Question: I have here a slideshow: <URL>
Codes: CSS:
'''
#slideshow {
margin: 50px auto;
position: relative;
width: 240px;
height: 240px;
padding: 10px;
box-shadow: 0 0 20px rgba(0, 0, 0, 0.4);
}
#slideshow > div {
position: absolute;
top: 10px;
left: 10px;
right: 10px;
bottom: 10px;
}
#slideshow img {
max-width:240px;
max-height:240px;
}
ul {
list-style:none;
margin:0px;
padding:0px;
}
ul li {
float:left;
border-radius:10px;
width:10px;
height:10px;
border:1px solid white;
background:grey;
}
ul li.active {
background:black;
}
'''
HTML:
'''
<div id="slideshow">
<div>
<img src="http://farm6.static.flickr.com/<PHONE>9_2bb7d42a9c_m.jpg" />
</div>
<div>
<img src="http://farm6.static.flickr.com/<PHONE>1_a791e4f819_m.jpg" />
</div>
<div>
<img src="http://gillespaquette.ca/images/stack-icon.png" />
</div>
</div>
<ul></ul>
'''
Jquery:
'''
$("#slideshow > div:gt(0)").hide();
var maxindex = $('#slideshow > div').length;
var index = 0
var interval = 3 * 1000; // 3 seconds
var timerJob = setInterval(traverseSlideShow, interval);
function traverseSlideShow() {
console.log("current index: " + index);
$('#slideshow > div')
.stop()
.fadeOut(1000);
$('#slideshow > div').eq(index)
.stop()
.fadeIn(1000);
$('ul li').removeClass('active');
$('ul li:eq(' + index + ')').addClass('active');
index = (index < maxindex - 1) ? index + 1 : 0;
}
for (var i = 0; i < maxindex; i++) {
$('ul').append('<li class="' + (i == 0 ? 'active' : '') + '"></li>');
}
$(document).on('click', 'ul li', function () {
index = $(this).index();
traverseSlideShow();
clearInterval(timerJob);
timerJob = setInterval(traverseSlideShow, interval);
});
'''
As you can see in the slideshow, when you click one of the buttons ( the slideshow goes to a photo that the button you clicked is related with.
What I'm trying to do is very simple, the function accept 1 request every 1 second at maximum so user can not spam-click on the buttons, that means the function should break 1 second with every click and prevent loading a different image for different button through this 1 second(in this 1 second the slideshow should load the photo requested).
I'm trying to make my question more clear, lets say we have the three buttons 1, 2, 3 click on button 1 the function takes 1 second to load the photo(through that 1 second if you click the button 2 or 3 the function doesn't load the photo for 2 or 3), and so on.
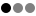
Answer: Try a simple flag based workaround like
'''
var timerFlag = false; // a flag to keep track of the click state
$(document).on('click', 'ul li', function () {
if(timerFlag){// if the click state is true within last 1 sec there was a click so don't do anything
return
}
index = $(this).index();
traverseSlideShow();
clearInterval(timerJob);
timerJob = setInterval(traverseSlideShow, interval);
setTimeout(function(){ //after a second set the flag to false
timerFlag = false;
}, 1000);
timerFlag = true;// set the click flag to true
});
'''
Demo: <URL>